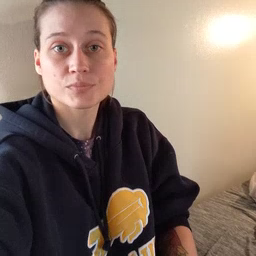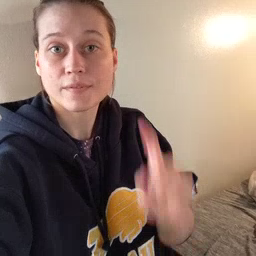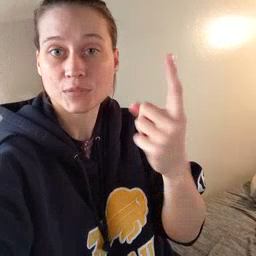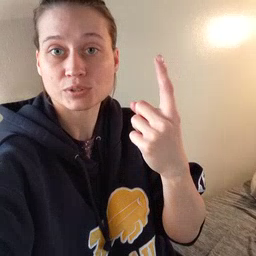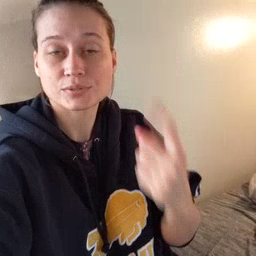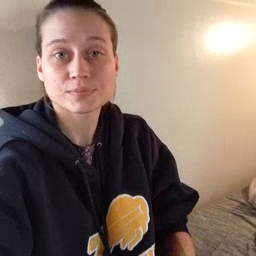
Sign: first